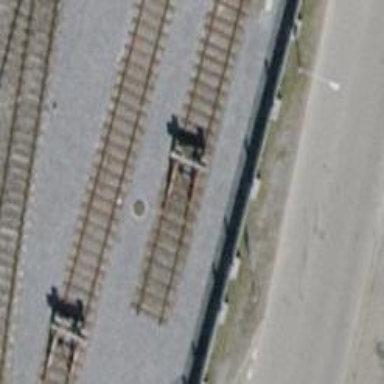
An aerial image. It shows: Railway buffer stop.